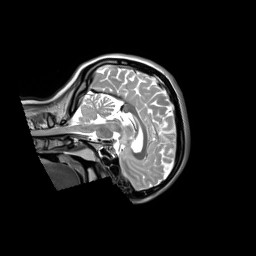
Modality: T2w
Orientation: sagittal
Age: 19
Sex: female
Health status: ill
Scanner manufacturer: siemens
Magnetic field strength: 3 T
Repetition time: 2.8 s
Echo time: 0.326 s